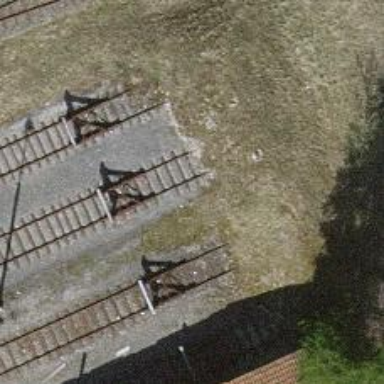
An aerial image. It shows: Railway buffer stop.